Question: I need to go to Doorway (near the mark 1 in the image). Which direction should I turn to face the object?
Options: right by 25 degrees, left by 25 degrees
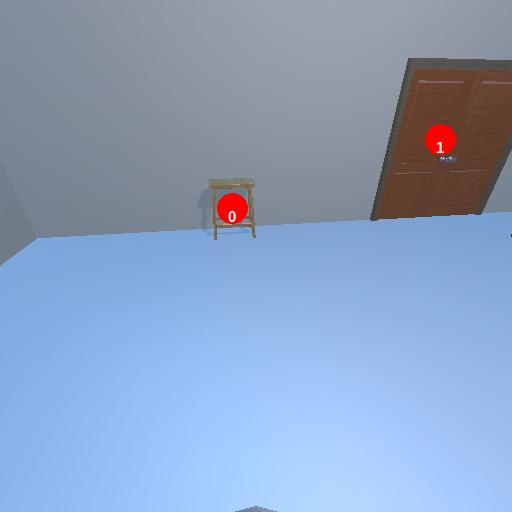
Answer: right by 25 degrees